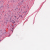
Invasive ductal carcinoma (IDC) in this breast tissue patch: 1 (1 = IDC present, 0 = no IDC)